Interaction volume radius: 10 \u00c5
Interaction volume height: 40 \u00c5
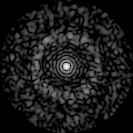
Disorder parameter: 0.8524